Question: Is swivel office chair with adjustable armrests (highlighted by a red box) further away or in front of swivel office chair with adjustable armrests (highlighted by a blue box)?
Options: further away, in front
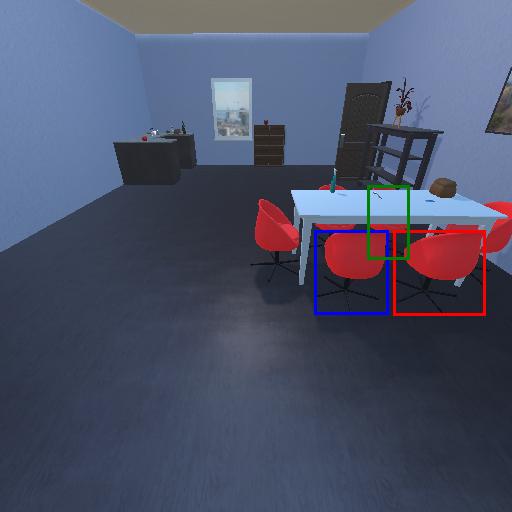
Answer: further away